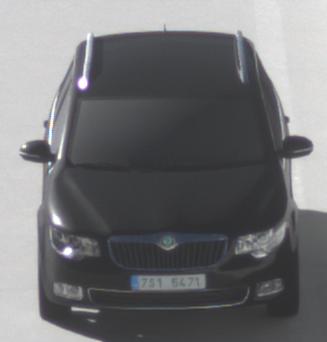
Make: Skoda
Model: Superb Combi 1.4 TSI
Detailed model: Superb (II) Combi
Model produced from: 2010/01
Model produced until: 2011/10
Doors: 5
Color: black
Road condition: dry road
Daytime: morning or afternoon
Contrast: high contrast